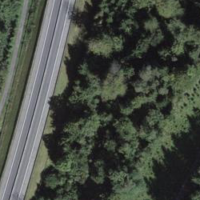
EUNIS habitat code: 41
Species observed at this site:
Euonymus europaeus